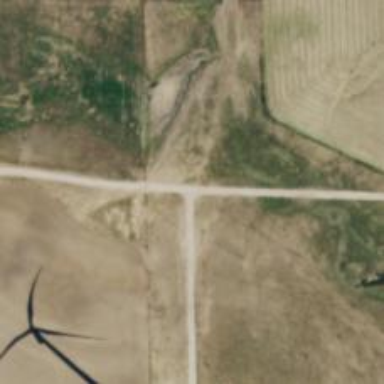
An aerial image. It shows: Road leading to wind farm area designated for service vehicles.